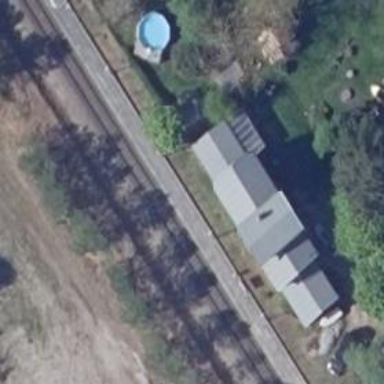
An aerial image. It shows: Railway halt station for public transport.